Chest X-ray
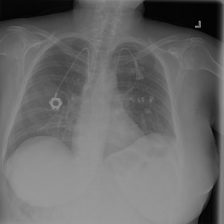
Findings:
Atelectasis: negative
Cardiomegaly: negative
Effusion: negative
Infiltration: negative
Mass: negative
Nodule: negative
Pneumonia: negative
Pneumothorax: negative
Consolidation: negative
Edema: negative
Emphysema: negative
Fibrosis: negative
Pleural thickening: negative
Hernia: negative